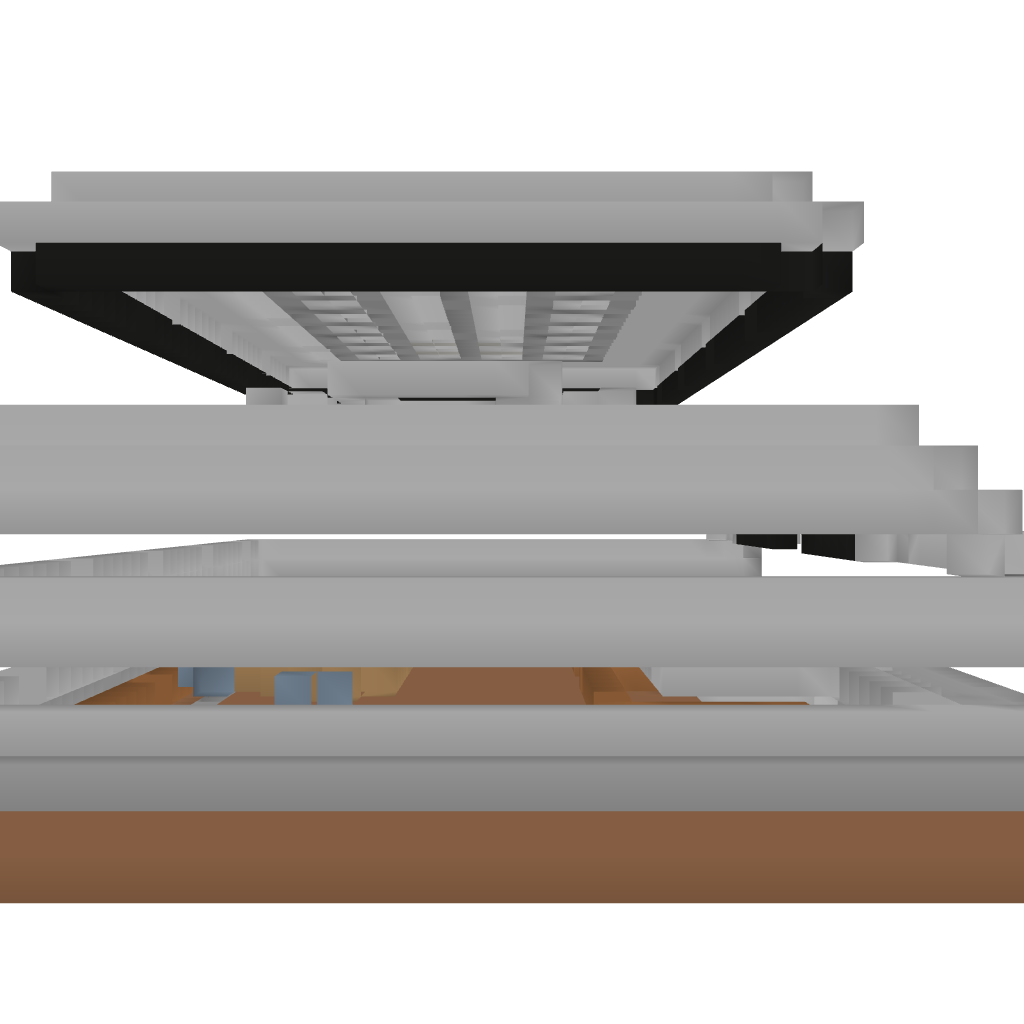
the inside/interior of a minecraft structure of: Mapex Manor